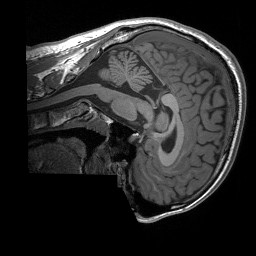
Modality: T1w
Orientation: sagittal
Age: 25
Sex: male
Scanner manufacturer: siemens
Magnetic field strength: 3 T
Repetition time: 1.9 s
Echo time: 0.00227 s